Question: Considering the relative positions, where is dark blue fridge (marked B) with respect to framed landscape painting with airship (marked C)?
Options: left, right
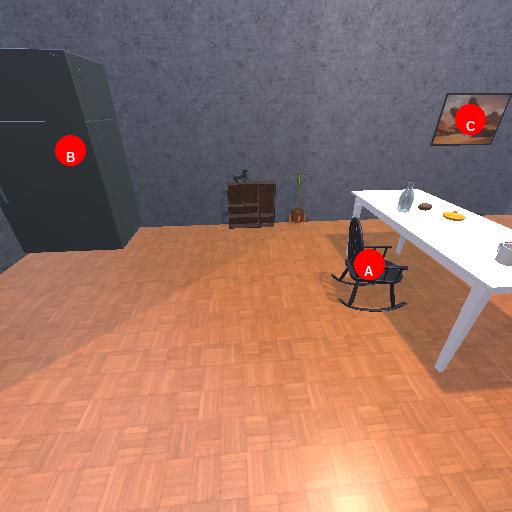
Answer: left